Question: Django newbie here. I am trying to raise an error for email field in my custom form. My forms.py has following code to validate email:
'''
def clean_email(self):
email = self.cleaned_data["email"]
try:
User._default_manager.get(email=email)
except User.DoesNotExist:
return email
raise ValueError({'email':'Email already registered.
Login to continue or use another email.'})
'''
On entering existing email again, I get following error on my debug screen of app:

What am I doing wrong here? I am following this <URL>
Getting this error on changing ValueError to ValidationError The argument 'field' must be 'None' when the 'error' argument contains errors for multiple fields.
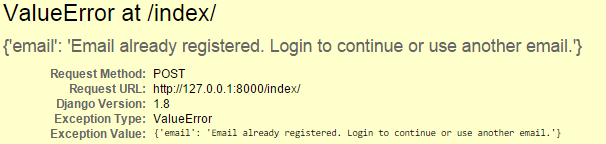
Answer: Use 'raise ValidationError' instead of 'raise ValueError':
'''
def clean(self):
email = self.cleaned_data["email"]
try:
User._default_manager.get(email=email)
except User.DoesNotExist:
return self.cleaned_data
raise ValidationError({'email':'Email already registered. Login to continue or use another email.'})
'''